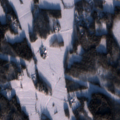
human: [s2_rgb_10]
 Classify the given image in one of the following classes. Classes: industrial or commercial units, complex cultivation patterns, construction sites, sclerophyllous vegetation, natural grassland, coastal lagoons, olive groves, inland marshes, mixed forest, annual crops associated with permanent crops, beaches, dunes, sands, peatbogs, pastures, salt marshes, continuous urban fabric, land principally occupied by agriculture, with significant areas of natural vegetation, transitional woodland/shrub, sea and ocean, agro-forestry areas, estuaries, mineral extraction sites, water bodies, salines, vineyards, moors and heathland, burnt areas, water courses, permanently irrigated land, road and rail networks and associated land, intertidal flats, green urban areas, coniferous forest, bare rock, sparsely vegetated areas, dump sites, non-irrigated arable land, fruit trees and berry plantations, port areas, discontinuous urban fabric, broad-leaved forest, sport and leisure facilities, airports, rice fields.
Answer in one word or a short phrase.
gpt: non-irrigated arable land, land principally occupied by agriculture, with significant areas of natural vegetation, coniferous forest, mixed forest, transitional woodland/shrub